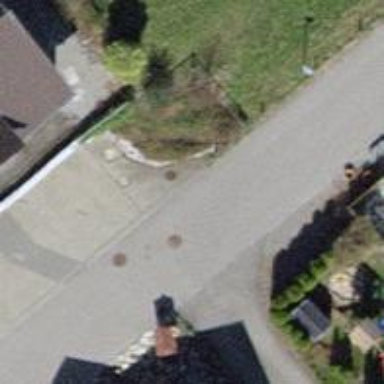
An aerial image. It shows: Smooth asphalt road in residential area.